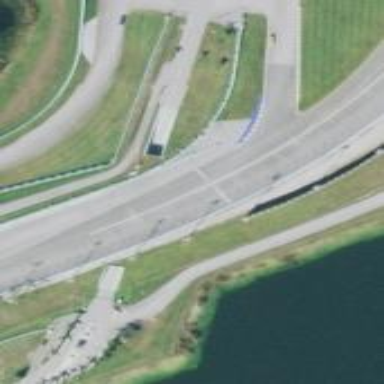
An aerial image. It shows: Raceway for motor sports.